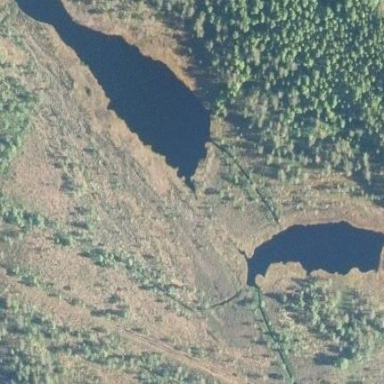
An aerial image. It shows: Lake with natural water.